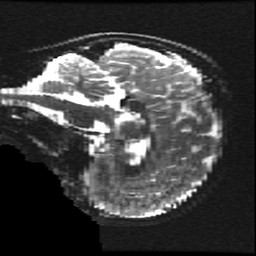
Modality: T2w
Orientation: sagittal
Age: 10
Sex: male
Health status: ill
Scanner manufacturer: ge
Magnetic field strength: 3 T
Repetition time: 7.5 s
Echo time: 0.1015 s